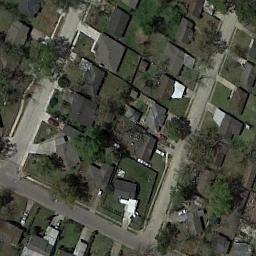
Label: residential